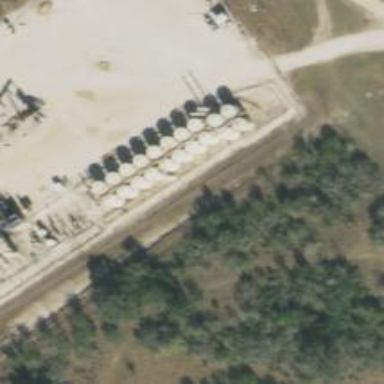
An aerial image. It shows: Storage tank with man-made structure.